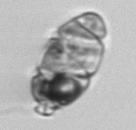
Label: Warnowia